The image folds the raw vibration samples of a bearing signal into a 2-D grayscale square (signal-to-image encoding). Classify the bearing condition as one of: normal, inner_race, outer_race, ball.
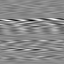
Answer: outer_race